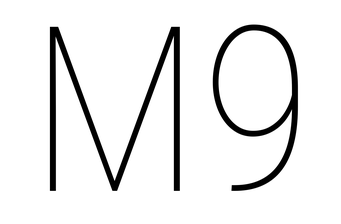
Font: Roboto_Condensed_Thin